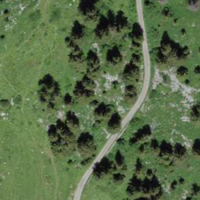
EUNIS habitat code: 23
Species observed at this site:
Rhododendron ferrugineum
Astrantia major
Sambucus racemosa